Question: This is my project structure:

This is in my XHTML file:
'''
<h:inputText id="username" value="#{user.username}" required="true"
validator="#{UsernameValidator}" />
<h:message for="username"/>
'''
And here is 'UsernameValidator' class:
'''
@FacesValidator("UsernameValidator")
public class UsernameValidator implements Validator {
@Override
public void validate(FacesContext fc, UIComponent uic, Object value) throws ValidatorException {
JOptionPane.showMessageDialog(null, "in validator class");
if (String.valueOf(value).length() == 0 || String.valueOf(value).length() < 3) {
FacesMessage message = new FacesMessage("Username Validation Failed", "Invalid Username");
message.setSeverity(FacesMessage.SEVERITY_ERROR);
throw new ValidatorException(message);
}
}
}
'''
But when I write something in 'username' field, This error happens:
> /Registration.xhtml @19,81 validator="#{UsernameValidator}": Identity 'UsernameValidator' was null and was unable to invoke
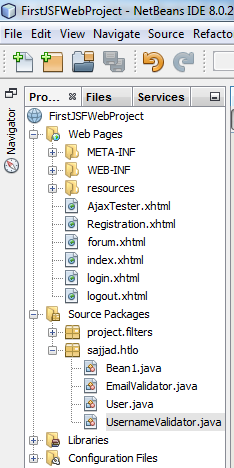
Answer: Your mistake is here:
'''
<h:inputText ... validator="#{UsernameValidator}" />
'''
You're trying to reference a '@FacesValidator' as a managed bean. This won't work. The value in the '@FacesValidator' annotation represents the application-wide validator ID which is to be specified as a string, not a managed bean name.
So, below should do:
'''
<h:inputText ... validator="UsernameValidator" />
'''
True, you'll probably have seen code snippets wherein a validator (or converter) is referenced as a managed bean via '#{...}'. But in those cases they are also registered as a managed bean via '@ManagedBean' or '@Named' instead of '@FacesValidator' (or '@FacesConverter').
'''
@ManagedBean
@RequestScoped
public class UsernameValidator implements Validator {}
'''
This is often done so in order to be able to inject an EJB into it so that any necessary business/DB logic could be performed.
### See also:
- <URL>
---
to the concrete problem: the below
'''
JOptionPane.showMessageDialog(null, "in validator class");
'''
Is a very, bad way to perform "logging" in a application. Please stop doing that.